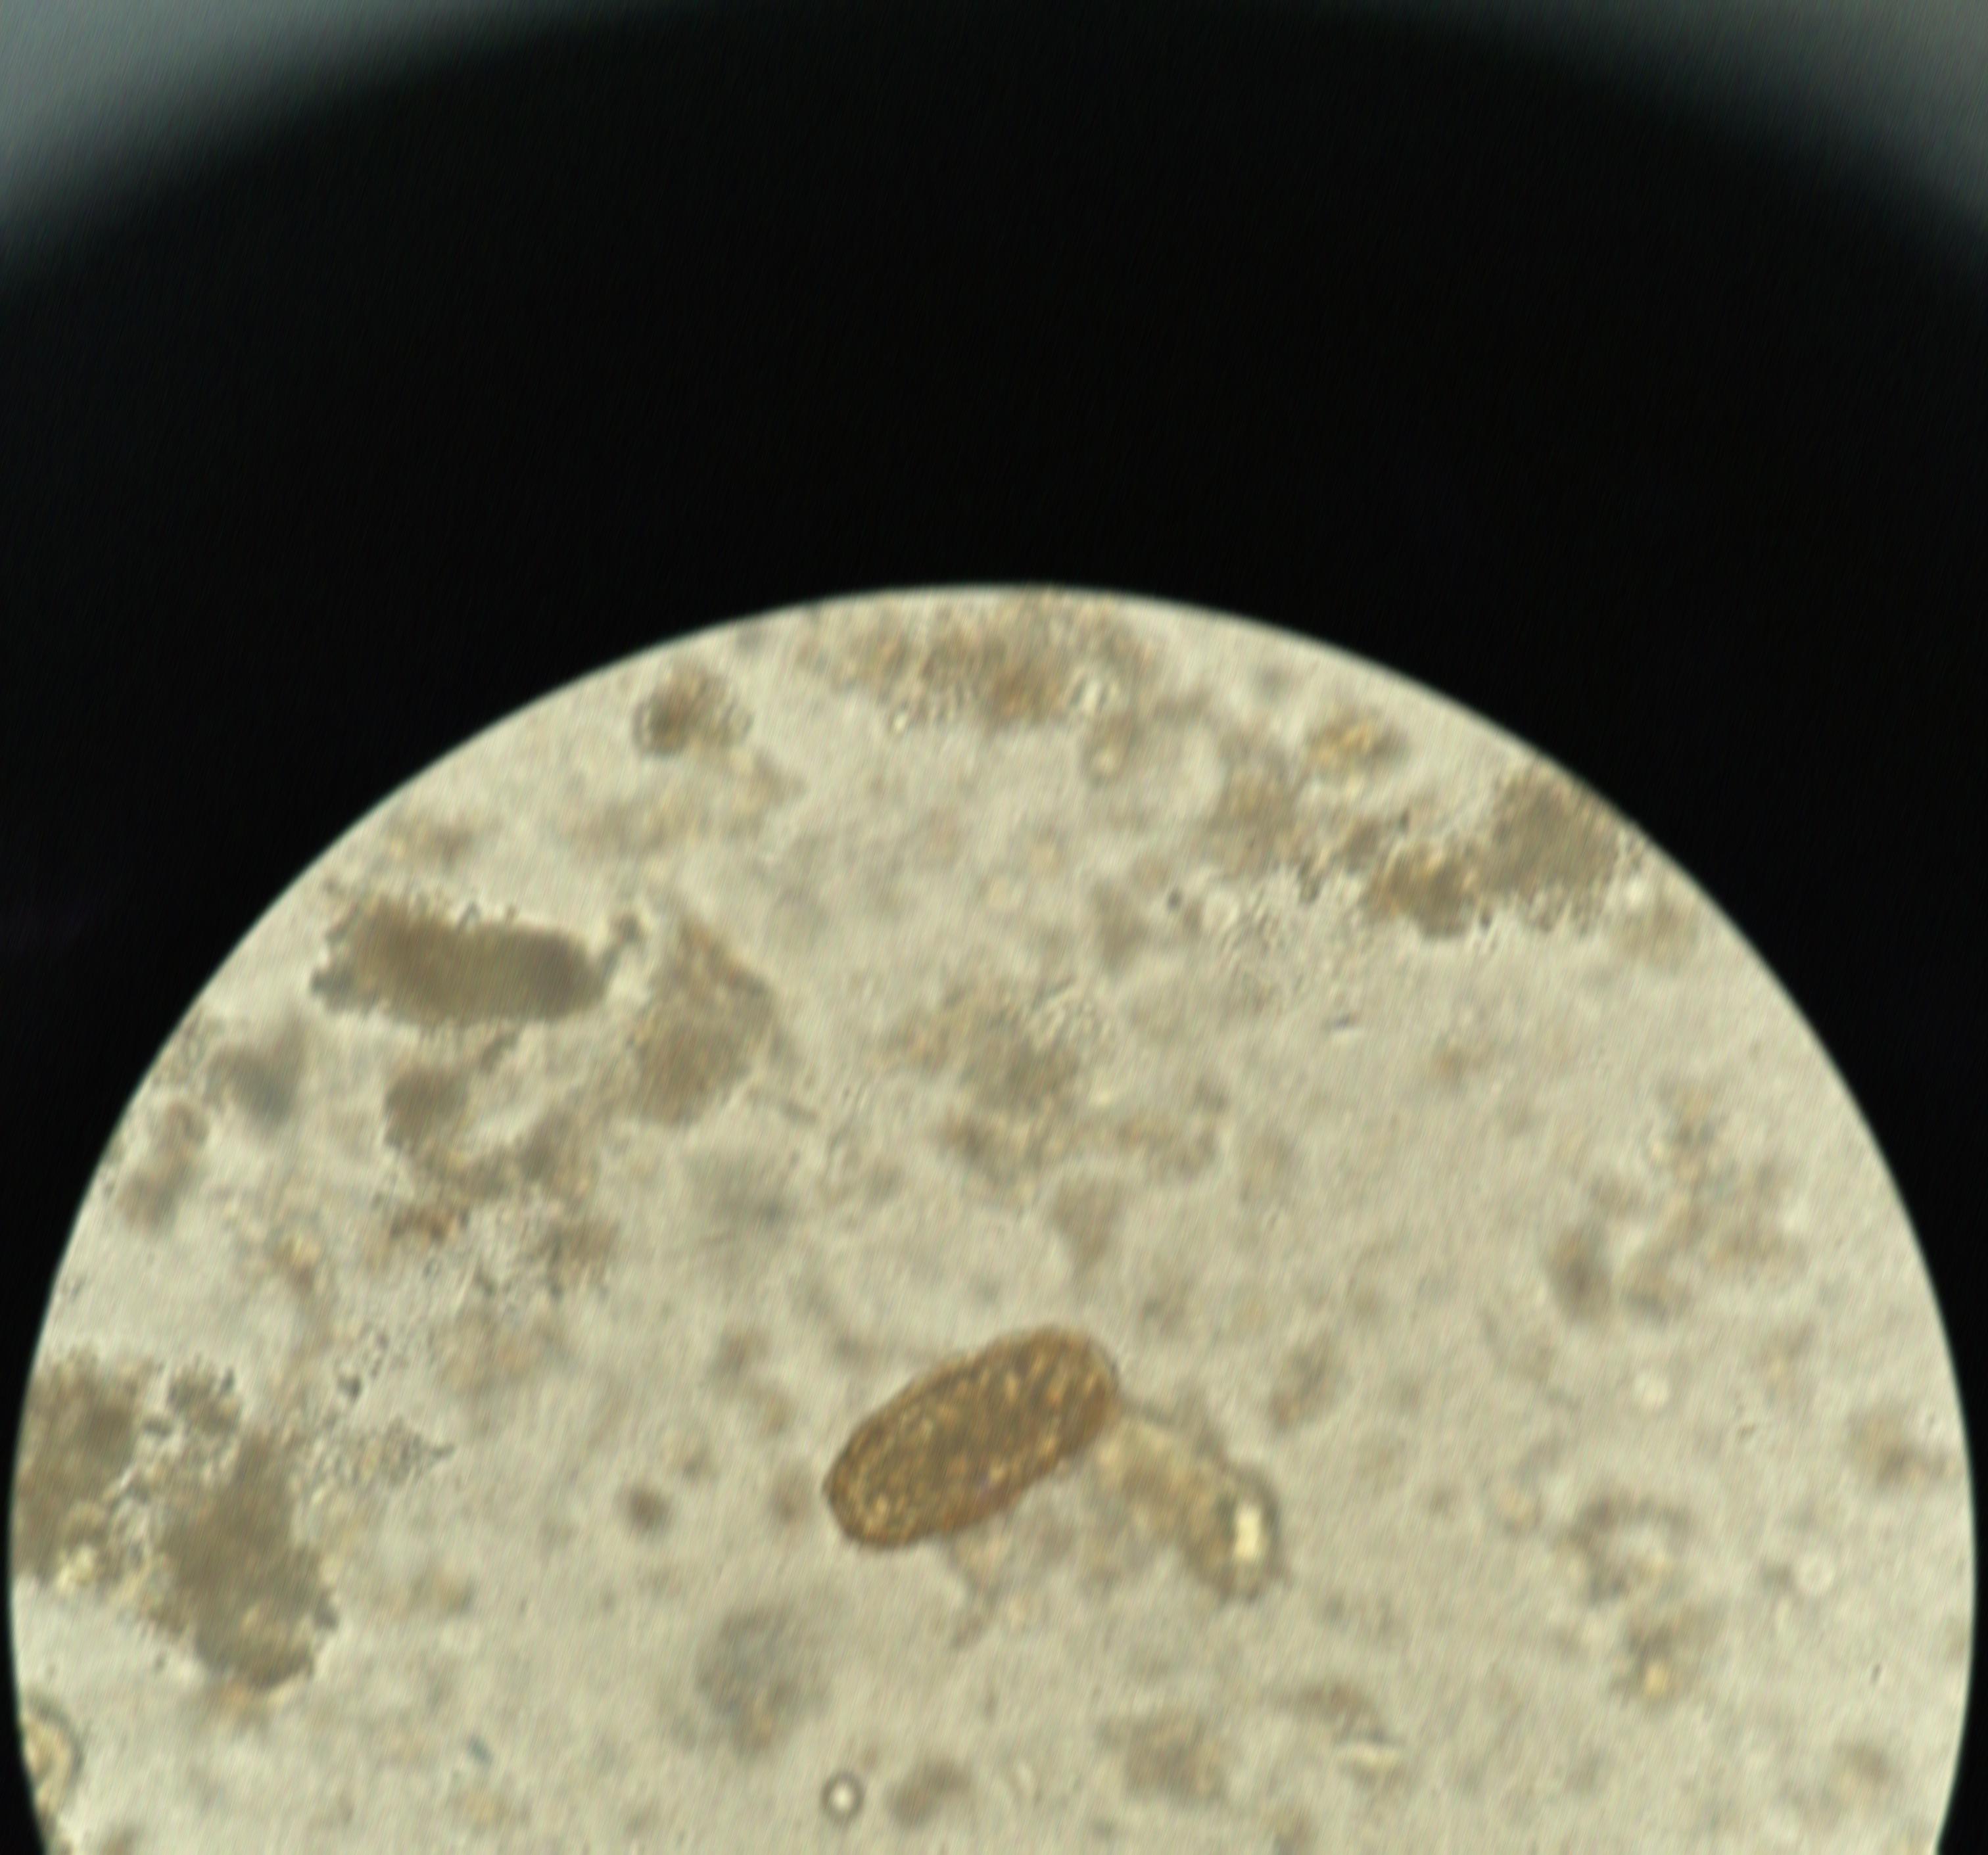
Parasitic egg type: Ascaris lumbricoides